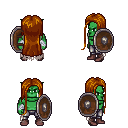
a pixel art fantasy rpg character, male body template, orc, green skin, gray tattered cape, metal pants, brunette extra-long hairstyle, white cloth bandages, maroon shoes, shield, four views (front, back, left, right), 2x2 character sprite sheet, small pixel art, hard edges, no anti-aliasing